Question:
I'm using 'Pycharm' and have two scripts in same directory , one is called 'database_helper.py' and another is 'test.py'
I defined some constants in 'database_helper', for example database 'DATABASE_NAME' and 'COLUMN_FAMILY', and then in script 'test.py' uses 'import database_helper' and get use column family as 'database_helper.COLUMN_FAMILY' everything works fine.
The problem is that I modified 'COLUMN_FAMILY' to 'TABLE' in script 'databse_helper.py' and removed '*.pyc' files, but there's no highlight warnings say 'COLUMN_FAMILY' is unavailable except I put cursor on it.
The reason why I am asking is I thought my script was properly but failed when running on a remote server, I figured out this issue after debugging.
Why no complaining about this 'AttributeError' by 'Pycharm'? Is there anyone know how to make the warning highlighted?
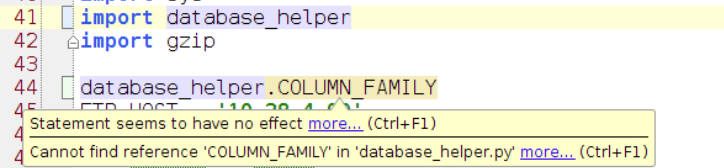
Answer: You can configure the warning level of this kind of inspection under
'''
Settings / Editor / Inspections / Python / "Unresolved references"
'''
Yours was probably switched off / set to be a weak warning.